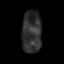
Tissue: skin
Cell type: Epithelial cells
Senescence score: 0.2514
Nuclear area (px): 814
Mean DAPI intensity: 48.166